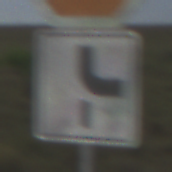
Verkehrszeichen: VerlaufVorfahrtsstrasse10
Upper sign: Stop
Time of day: Night
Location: Outdoor (Nature)
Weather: Overcast
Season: NotSpecified
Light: Artificial